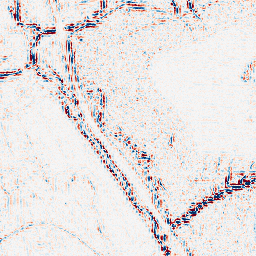
Category: wavelet
Decomposition family: wavelet_reverse_biorthogonal
Decomposition parameters: wavelet: rbio1.3
level: 2
Upsampling method: regularized
Upsampling parameters: scale: 2
lambda_reg: 0.001
Upsampling scale: 2